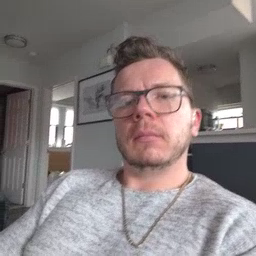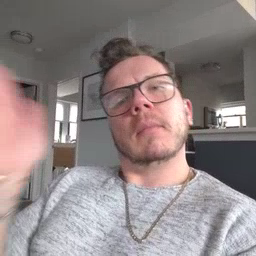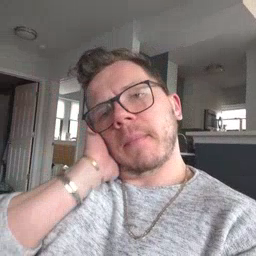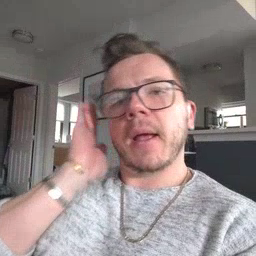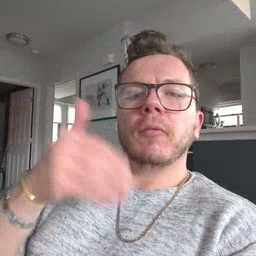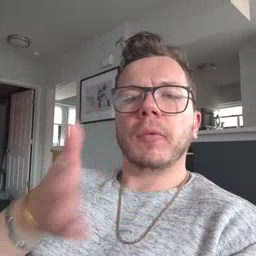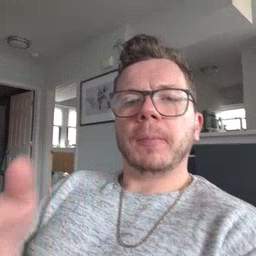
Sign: bedroom